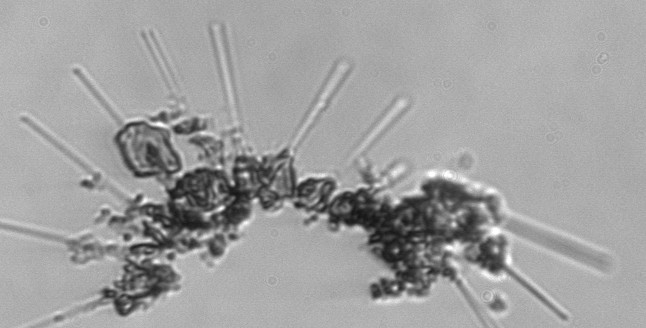
Label: Asterionellopsis_glacialis